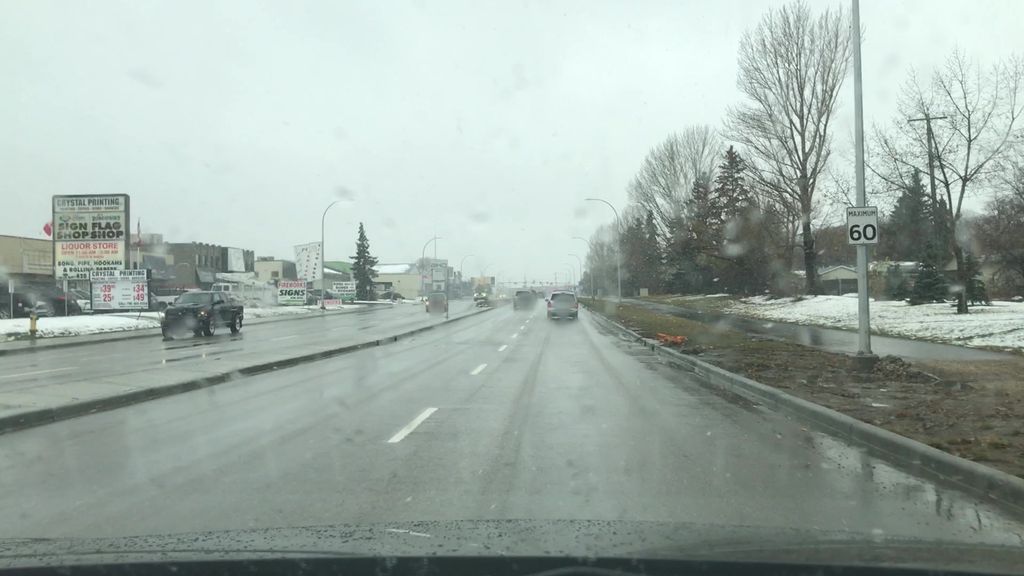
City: edmonton